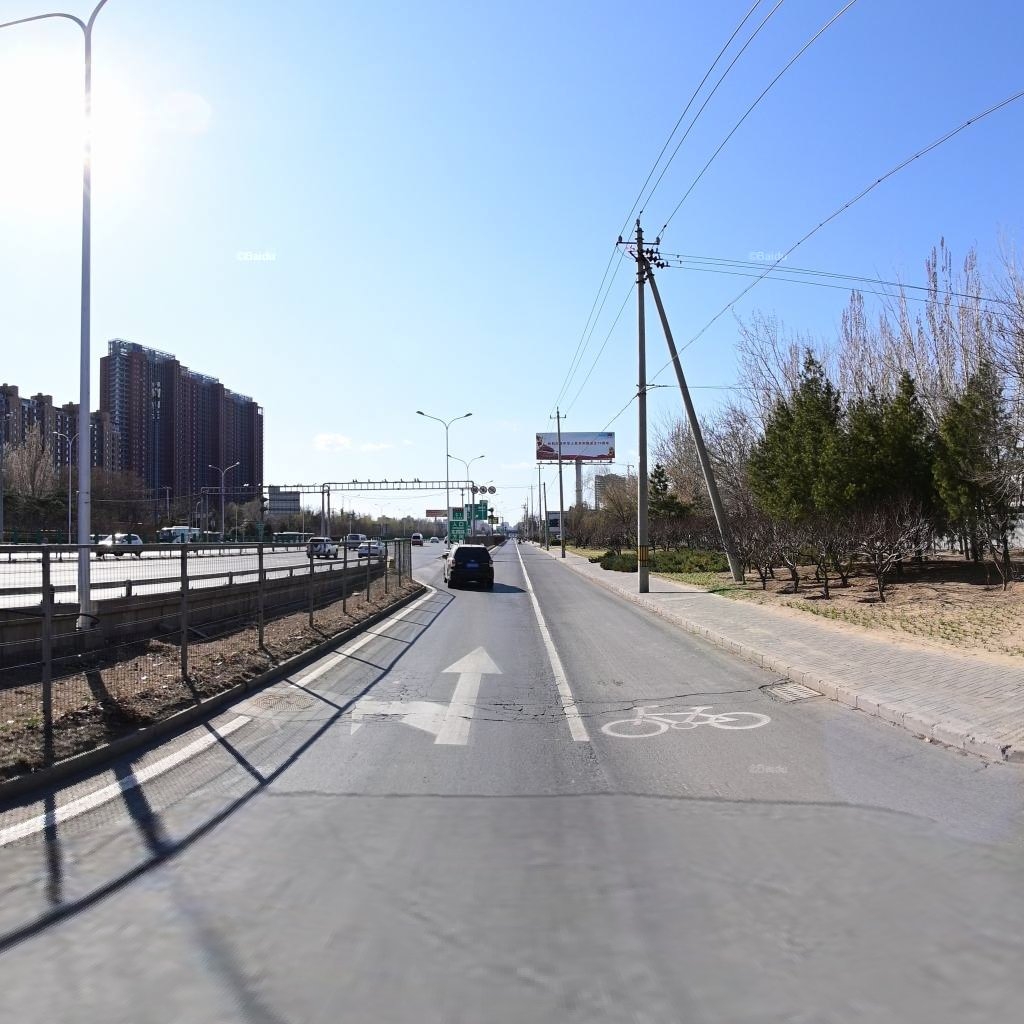
Region: Chaoyang
Road damage annotations: transverse crack, alligator crack, manhole cover